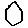
Label: hexagon